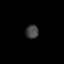
Tissue: prostate
Cell type: T cells
Senescence score: 0.7064
Nuclear area (px): 173
Mean DAPI intensity: 64.867